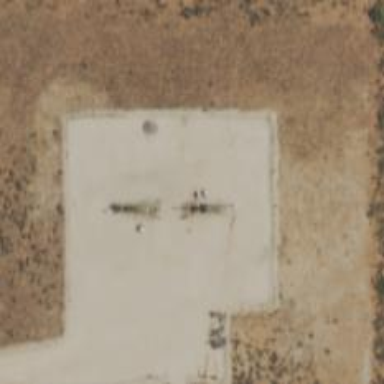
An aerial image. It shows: Petroleum well.